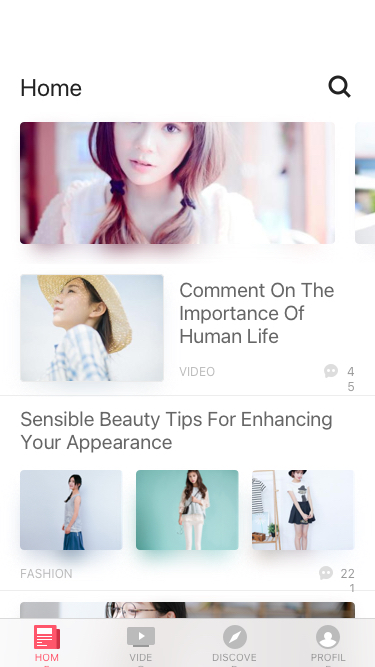
Text in this UI design:
Home
Comment On The Importance Of Human Life
VIDEO
45
Sensible Beauty Tips For Enhancing Your Appearance
221
FASHION